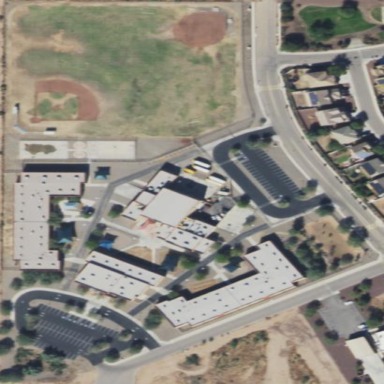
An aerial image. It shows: School.